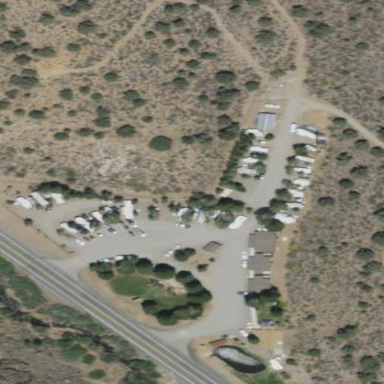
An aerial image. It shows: Caravan site with sanitary dump station for travelers.